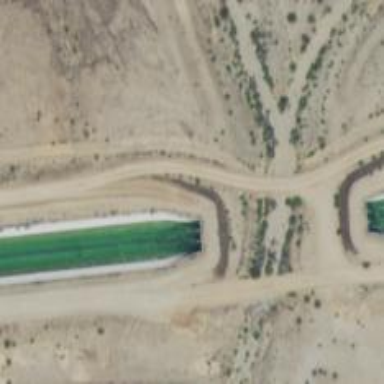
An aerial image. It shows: Culvert tunnel carrying water for canal.